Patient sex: M
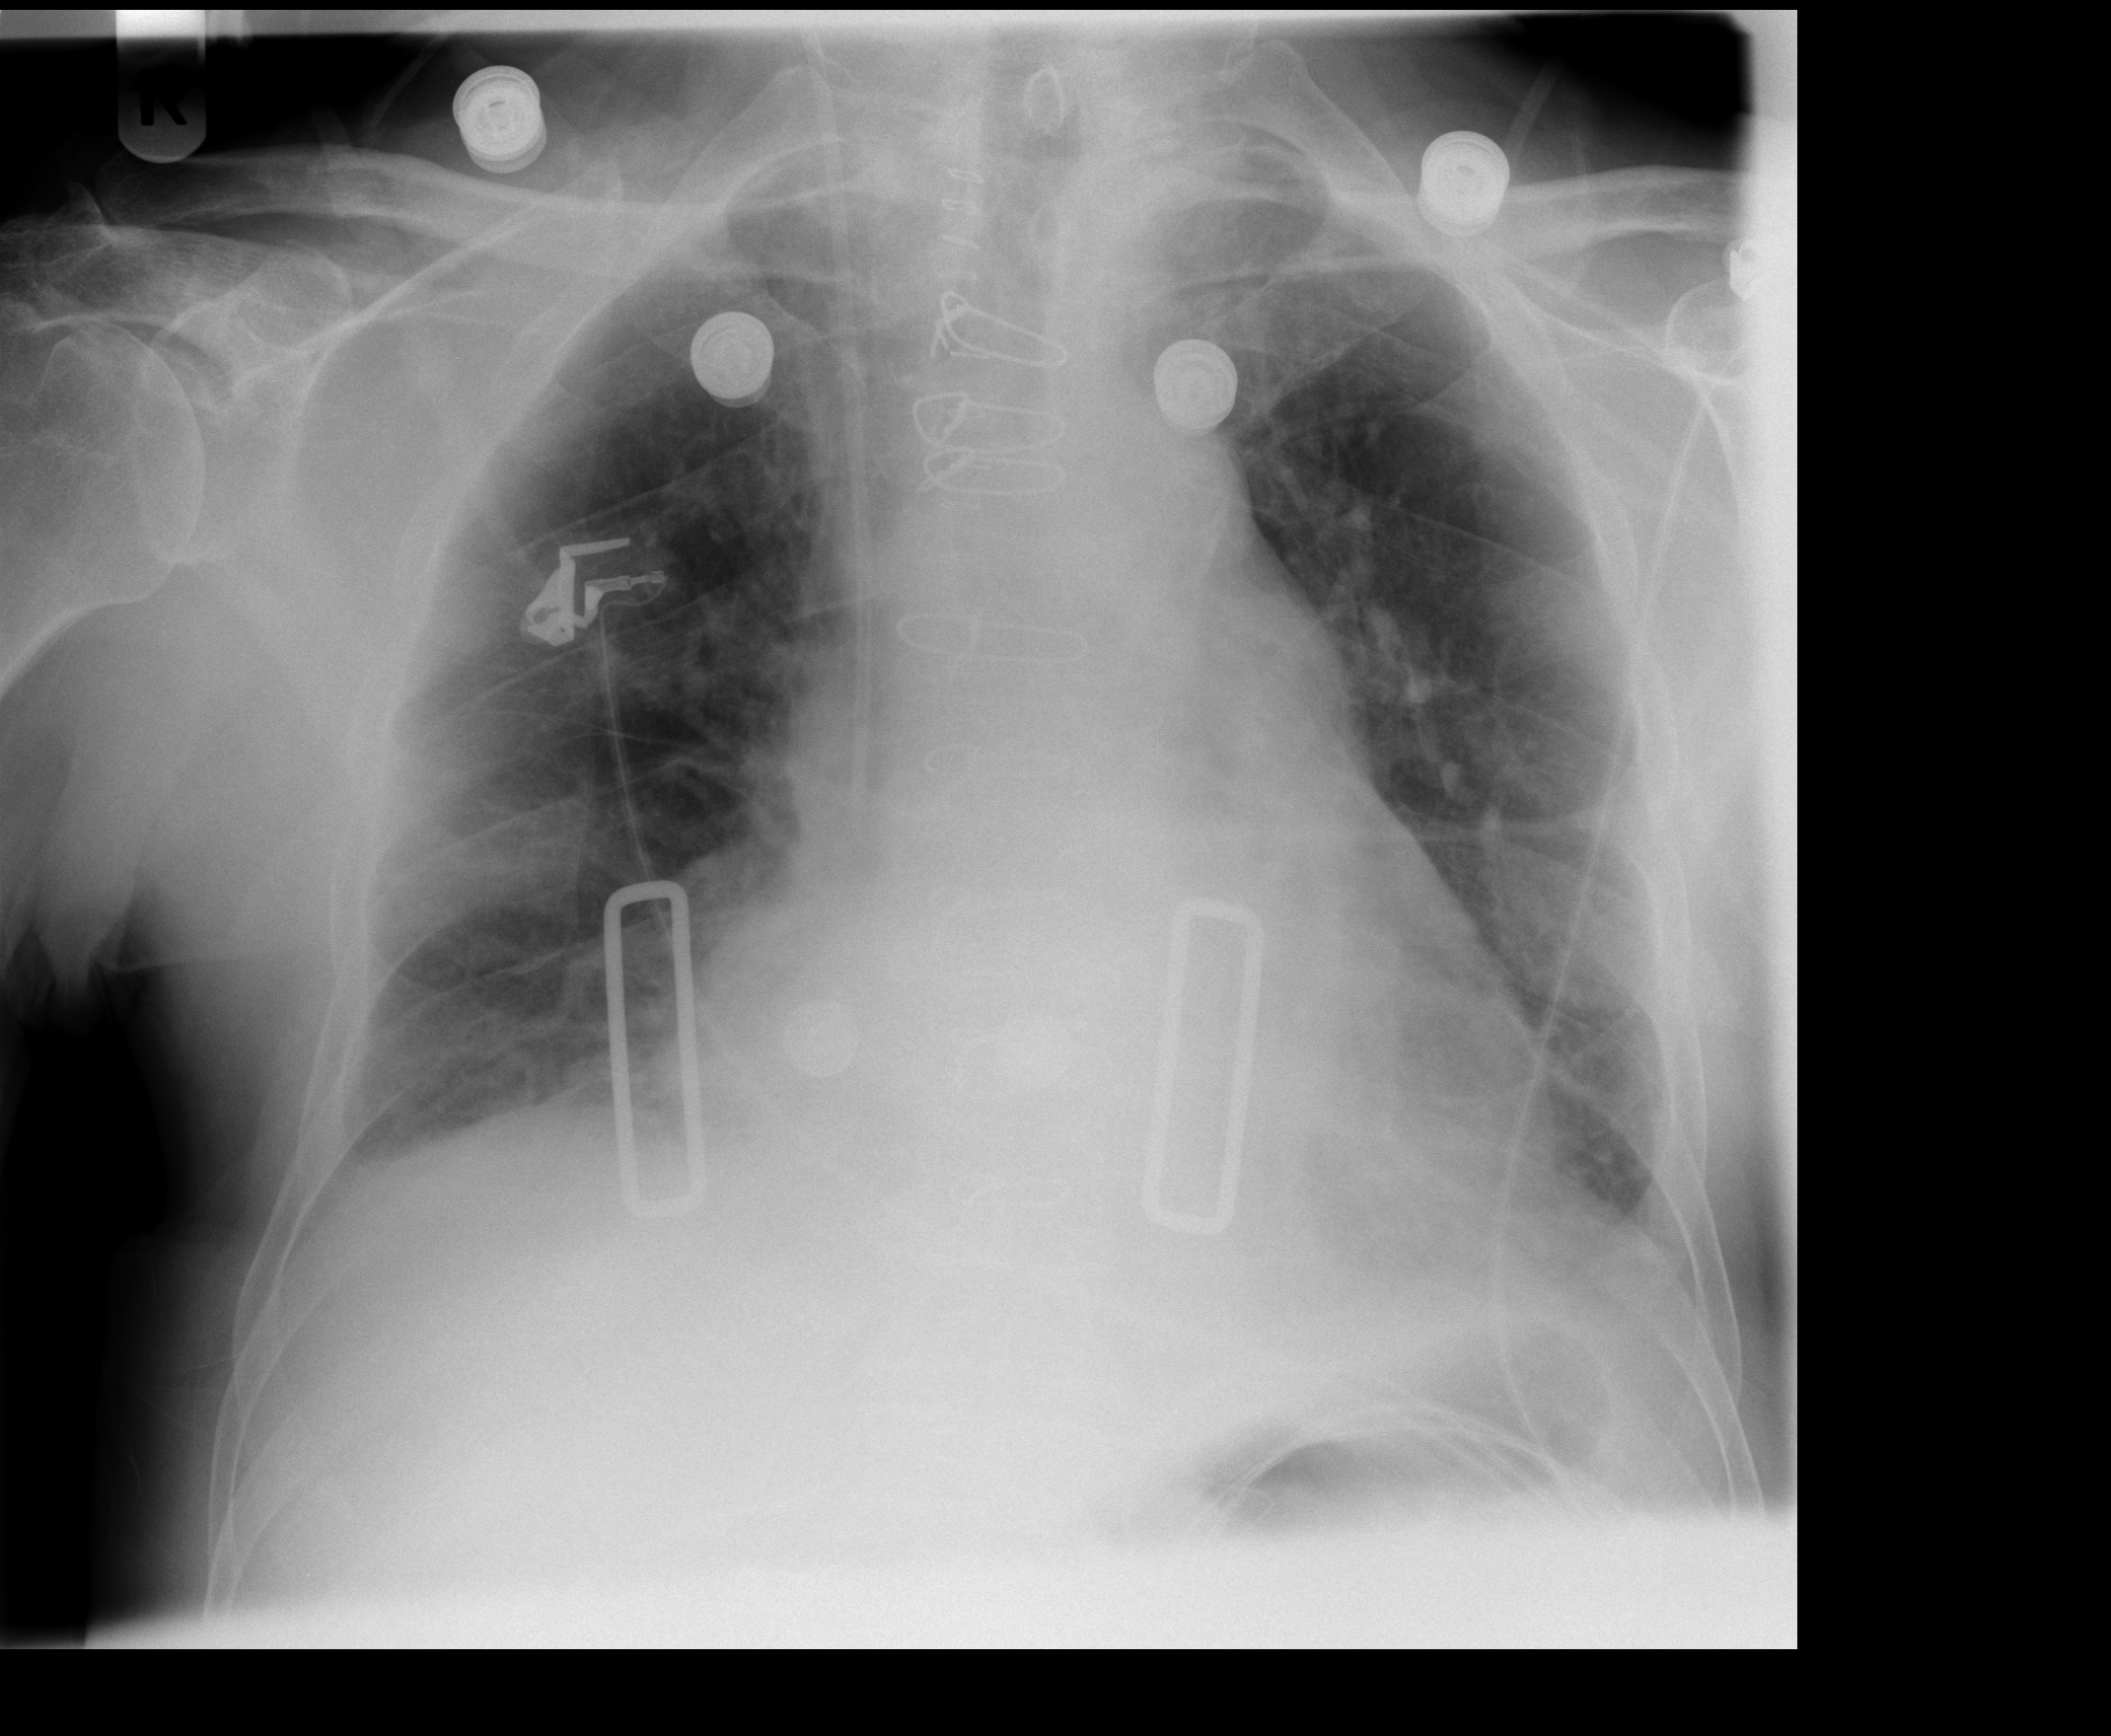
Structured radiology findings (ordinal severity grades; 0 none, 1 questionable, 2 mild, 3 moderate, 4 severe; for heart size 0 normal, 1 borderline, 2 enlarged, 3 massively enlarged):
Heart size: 2
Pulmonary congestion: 2
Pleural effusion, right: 2
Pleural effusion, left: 2
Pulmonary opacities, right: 0
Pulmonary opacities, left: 0
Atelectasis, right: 2
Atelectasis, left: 2